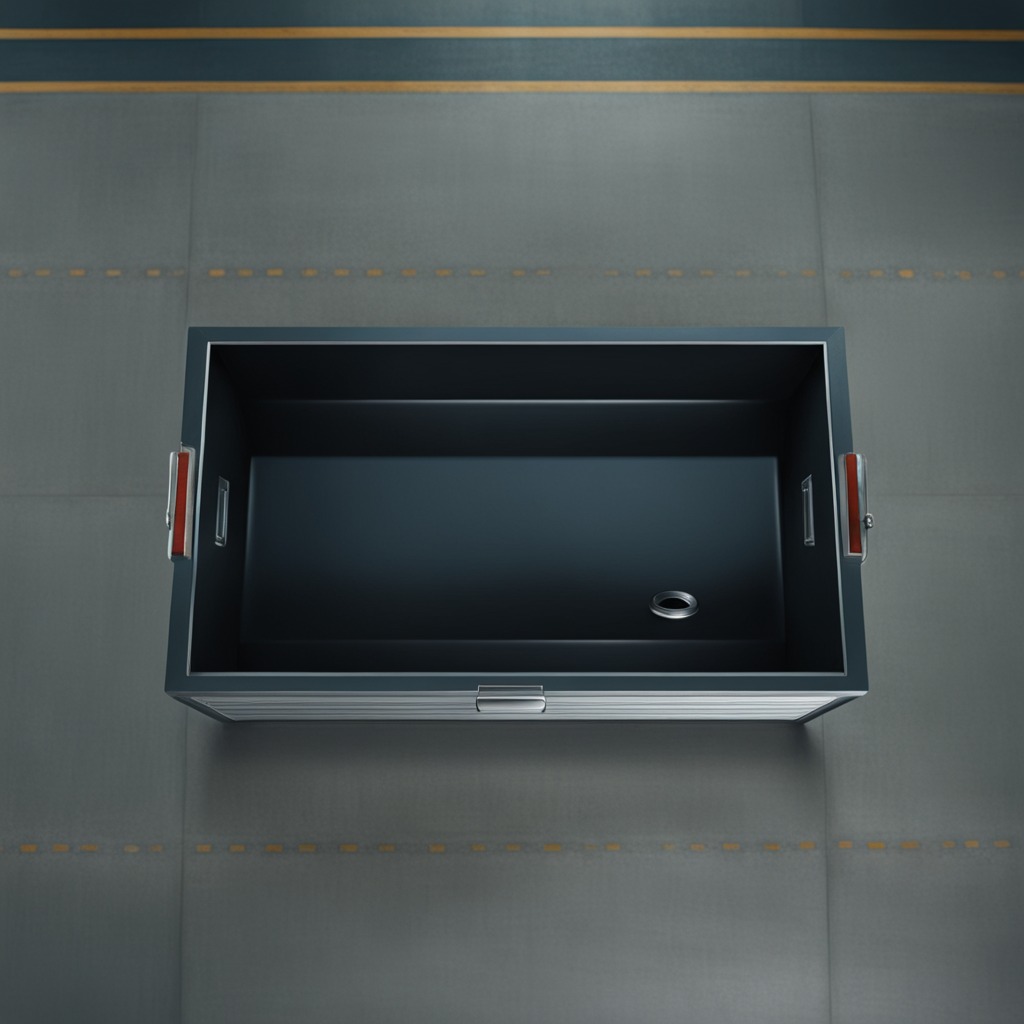
A flat metal washer is lying on the toolbox surface in an airplane hangar workshop.